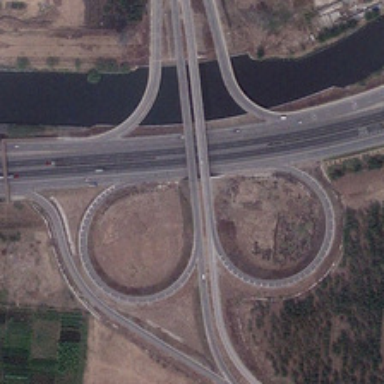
On the side of the road there is a long river .